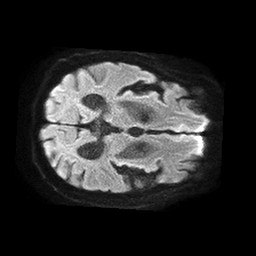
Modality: TRACE
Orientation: axial
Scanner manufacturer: philips
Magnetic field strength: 1.5 T
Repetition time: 4.6 s
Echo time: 0.08631 s